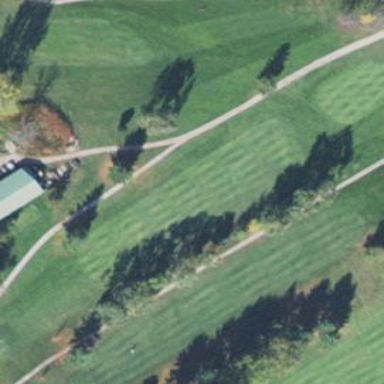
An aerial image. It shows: Designated golf cartpath for service vehicles.